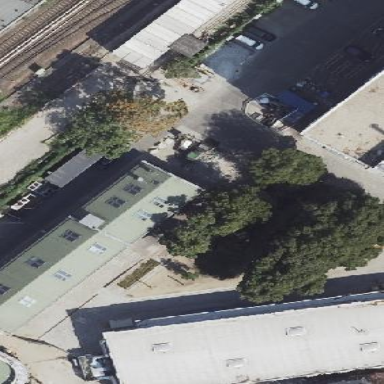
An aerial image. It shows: Commercial building.